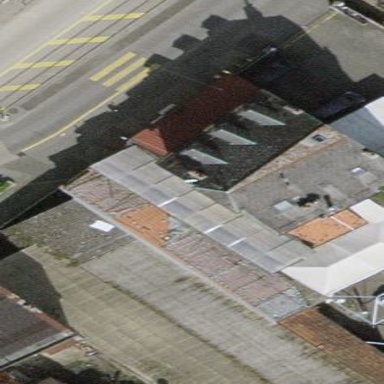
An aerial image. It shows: View of roof of building.